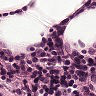
Metastatic tissue present: no